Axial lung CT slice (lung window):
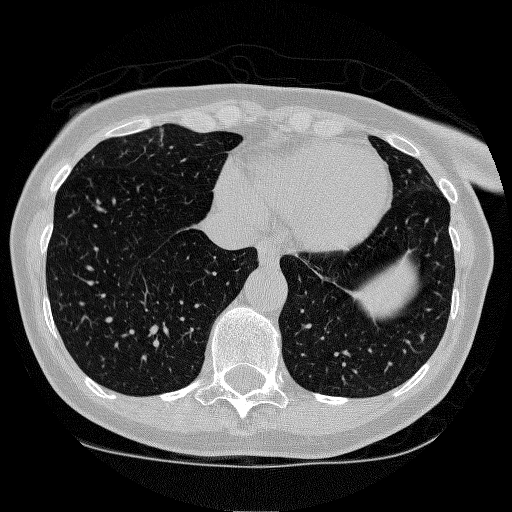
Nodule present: no